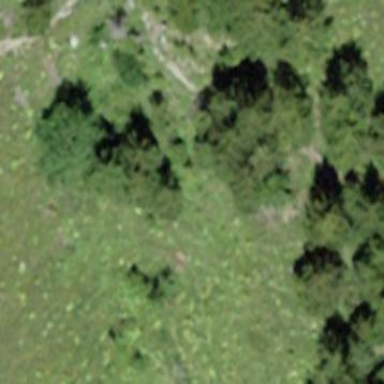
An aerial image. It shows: Forest area.